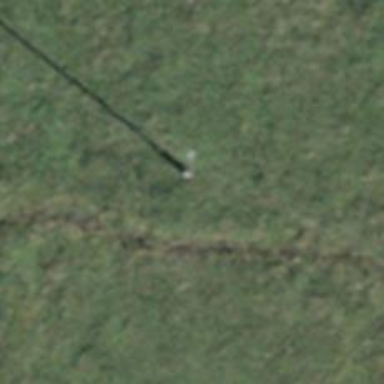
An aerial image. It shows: Minor power line.